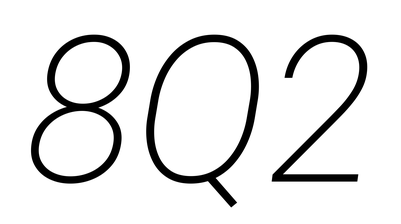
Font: Roboto-Italic_ExtraLight_Italic